Question: What is wrong in the code?
What change should I make in the code to make it defensive?
## Array.h
'''
#ifndef _ARRAY_H_
#define _ARRAY_H_
class Array
{
private:
int * m_ArrayContainer;
public:
Array();
void AllocateMemoryOfSize(int size);
void DeallocateMemory();
void SetElementsIntoTheIndex(int index, int value);
int GetElementFromIndex(int index);
int operator [] (int index);
~Array();
};
#endif
'''
## Array.cpp
'''
#include "Array.h"
#include <iostream>
Array :: Array()
{
this->m_ArrayContainer = NULL;
}
void Array :: AllocateMemoryOfSize(int size)
{
this->m_ArrayContainer = new int[size];
}
void Array :: DeallocateMemory()
{
delete [] this->m_ArrayContainer;
}
void Array :: SetElementsIntoTheIndex(int index, int value)
{
this->m_ArrayContainer[index] = value;
}
int Array :: GetElementFromIndex(int index)
{
return this->m_ArrayContainer[index];
}
int Array :: operator [] (int index)
{
return this->m_ArrayContainer[index];
}
Array :: ~Array()
{
this->DeallocateMemory();
}
'''
## Main.cpp
'''
#include <iostream>
#include "Array.h"
int main()
{
for(int i=0 ; i<250 ; i++)
{
Array array1;
array1.AllocateMemoryOfSize(3);
array1.SetElementsIntoTheIndex(0, 10);
array1.SetElementsIntoTheIndex(1, 10);
array1.SetElementsIntoTheIndex(2, 10);
/*array1.SetElementsIntoTheIndex(0, NULL);
array1.SetElementsIntoTheIndex(1, NULL);
array1.SetElementsIntoTheIndex(2, NULL);*/
array1.DeallocateMemory();
}
}
'''

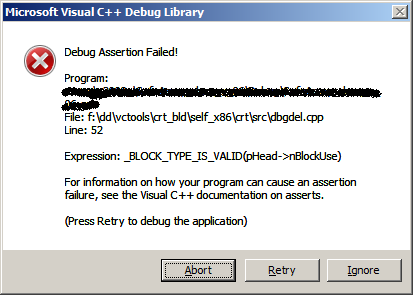
Answer: The destructor calls 'DeallocateMemory()' for the second time and that leads to 'delete[]' being called for the second time with the same address which triggers undefined behavior. To guarg against this you should change
'''
void Array::DeallocateMemory()
{
delete [] this->m_ArrayContainer;
this->m_ArrayContainer = 0;
}
'''
so that when the destructor is called and it calls 'DeallocateMemory()' a null pointer is 'delete[]'d which is a no-op.
Btw you should at least prohibit copy constructor and 'operator=' in your class by declaring them private and leaving unimplemented - your class doesn't support memberwise copying.